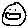
Label: smiley face